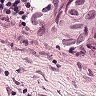
Metastatic tissue present: yes